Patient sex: F
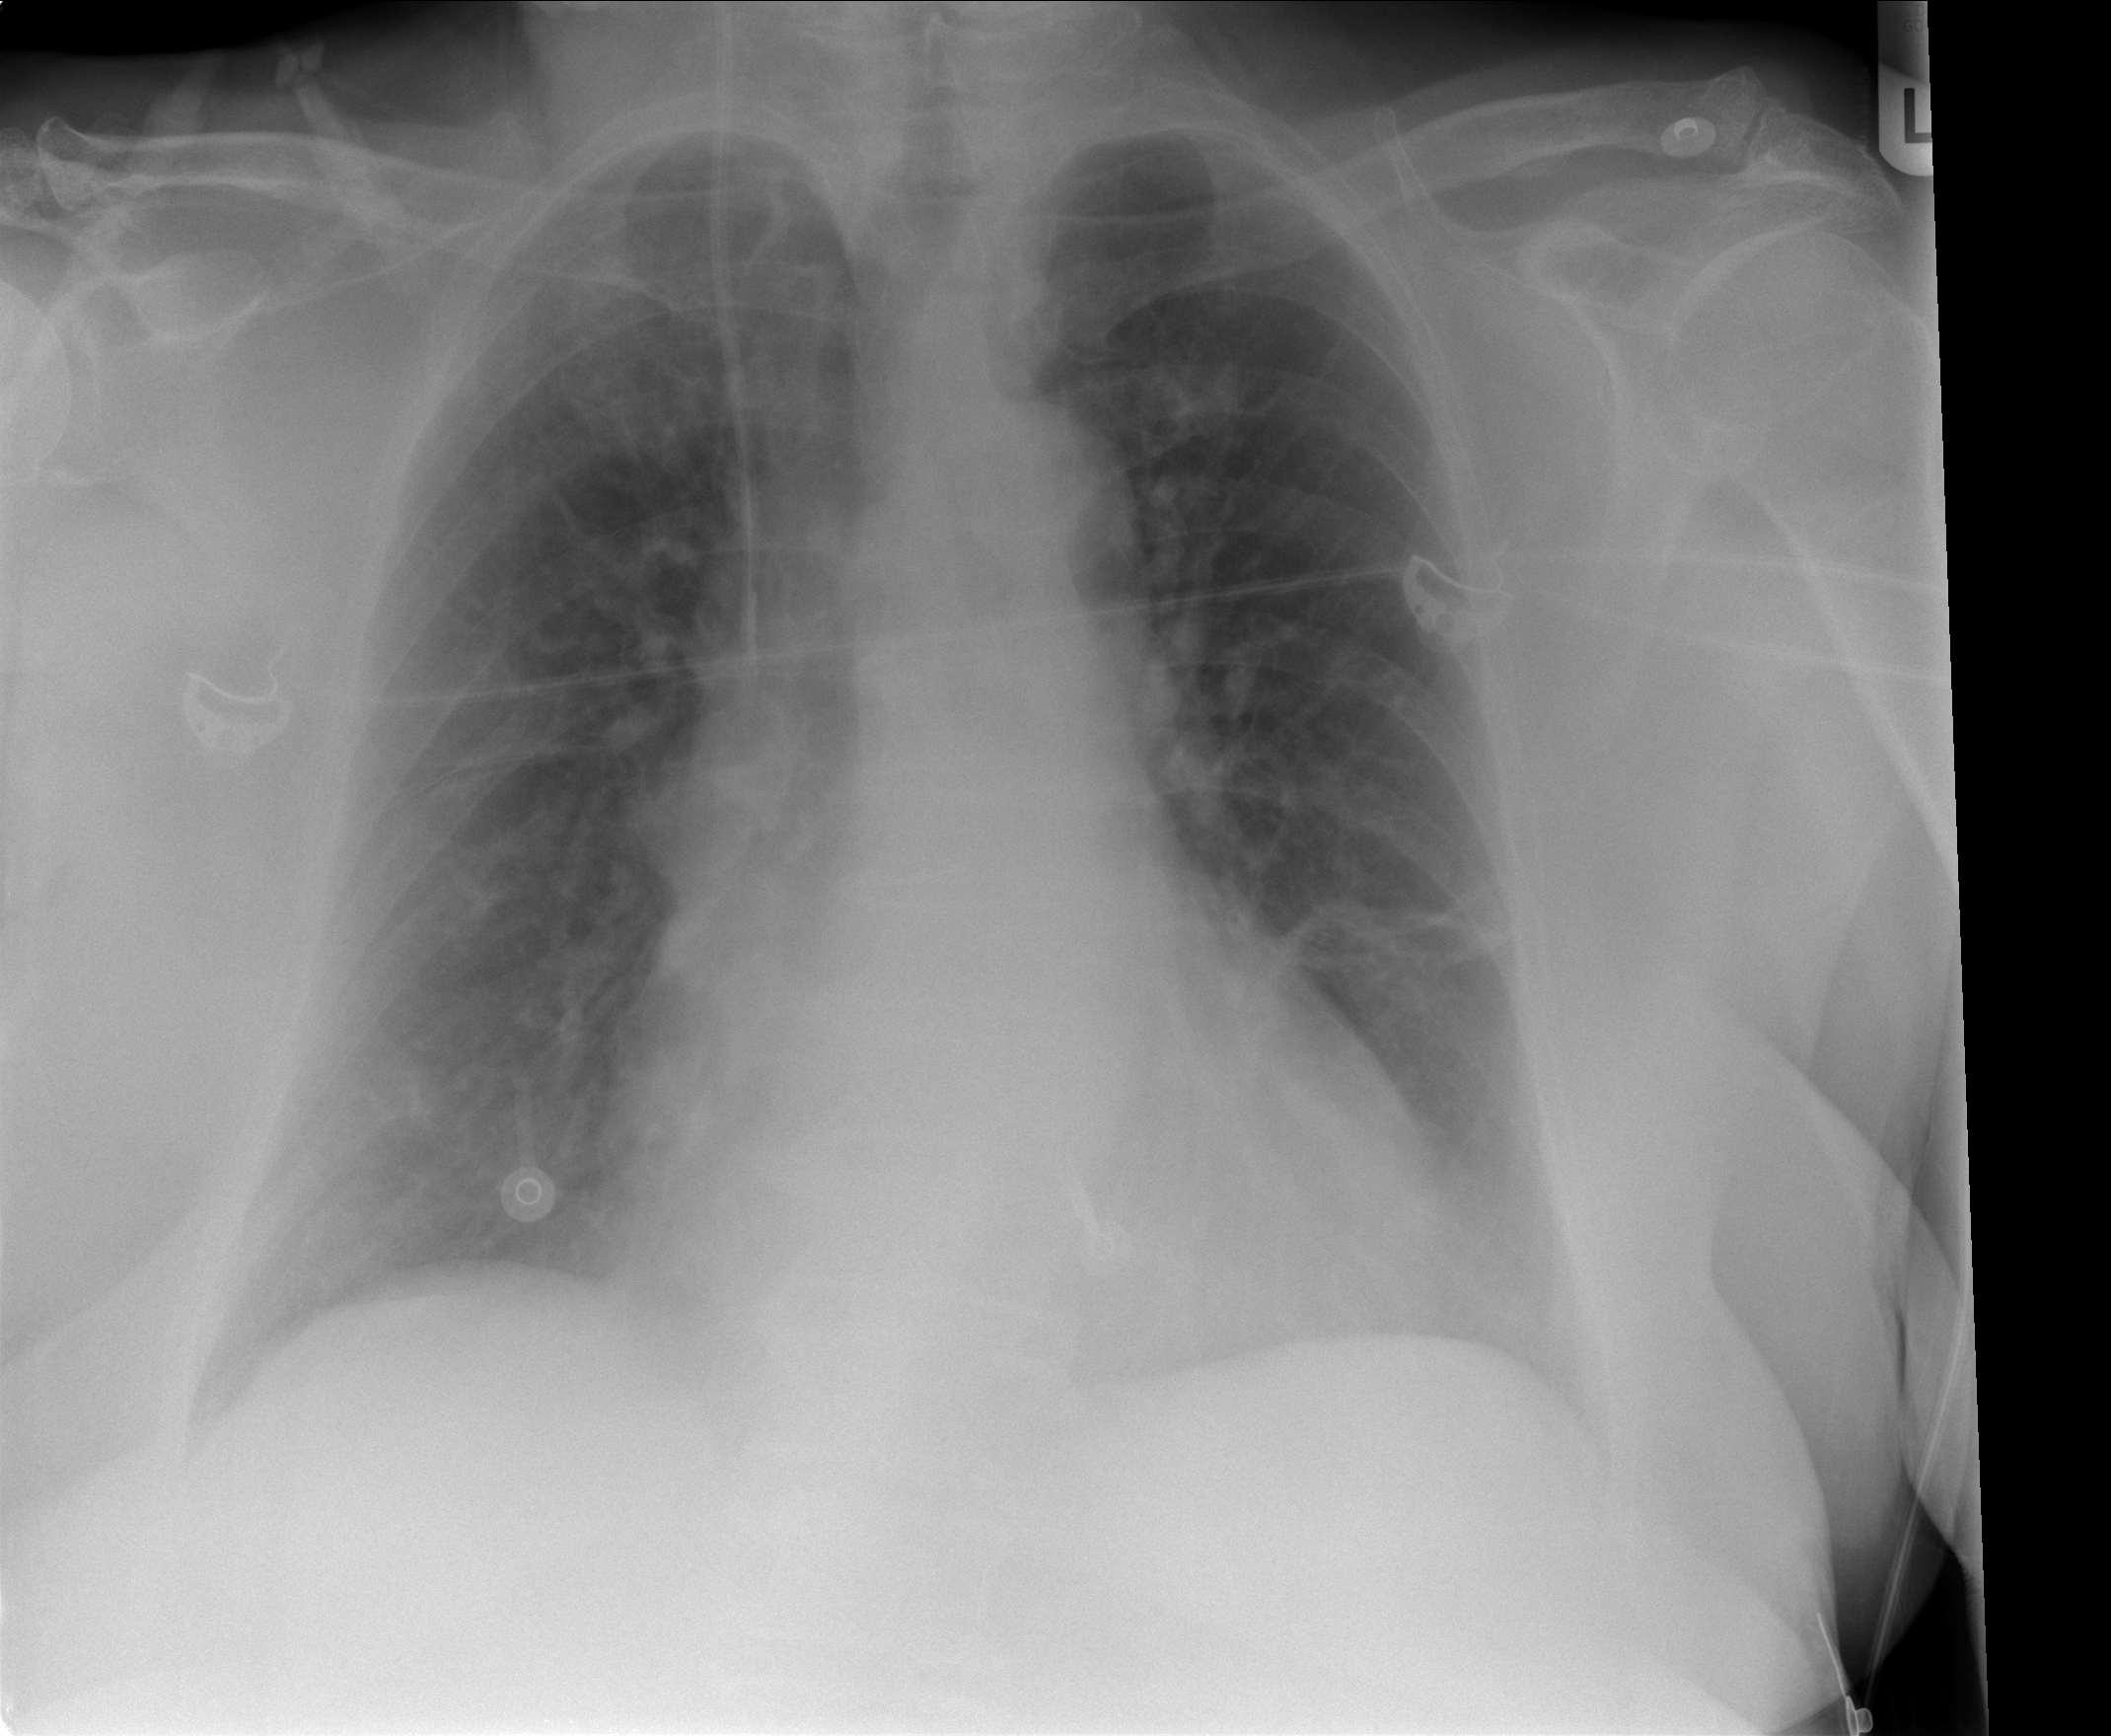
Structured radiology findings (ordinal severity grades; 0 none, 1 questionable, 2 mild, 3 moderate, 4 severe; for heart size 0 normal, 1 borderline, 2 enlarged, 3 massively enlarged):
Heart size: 0
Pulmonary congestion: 0
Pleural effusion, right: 1
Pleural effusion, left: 1
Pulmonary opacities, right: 0
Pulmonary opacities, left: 0
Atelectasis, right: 0
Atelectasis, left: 2